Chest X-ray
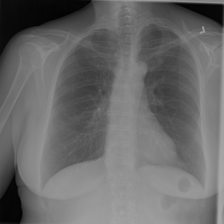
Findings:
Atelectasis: negative
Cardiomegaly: negative
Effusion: negative
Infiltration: negative
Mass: negative
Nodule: negative
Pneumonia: negative
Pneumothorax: negative
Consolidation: positive
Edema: negative
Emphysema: negative
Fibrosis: negative
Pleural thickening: negative
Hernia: negative